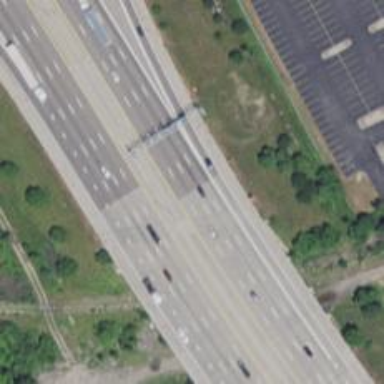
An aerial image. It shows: Asphalt bridge on motorway.